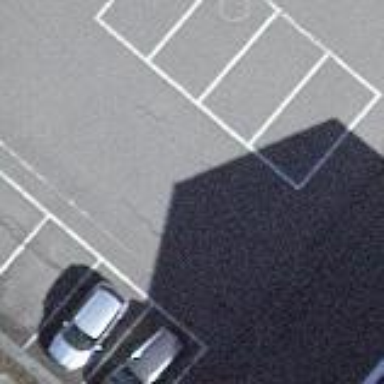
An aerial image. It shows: Parking area with surface.